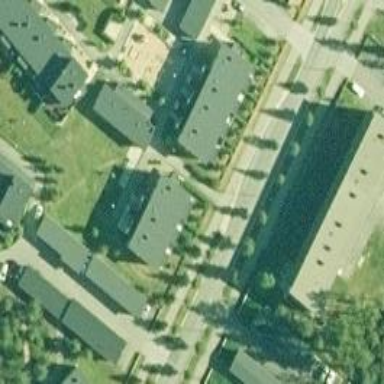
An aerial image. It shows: Asphalt cycleway.